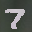
Label: 7